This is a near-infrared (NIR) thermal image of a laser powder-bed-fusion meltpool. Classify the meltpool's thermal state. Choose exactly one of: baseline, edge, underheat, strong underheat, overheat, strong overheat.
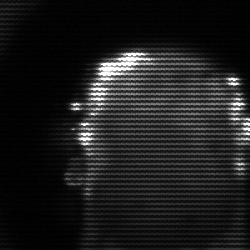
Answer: baseline